Chest X-ray. View position: PA
Patient age: 21
Patient sex: F
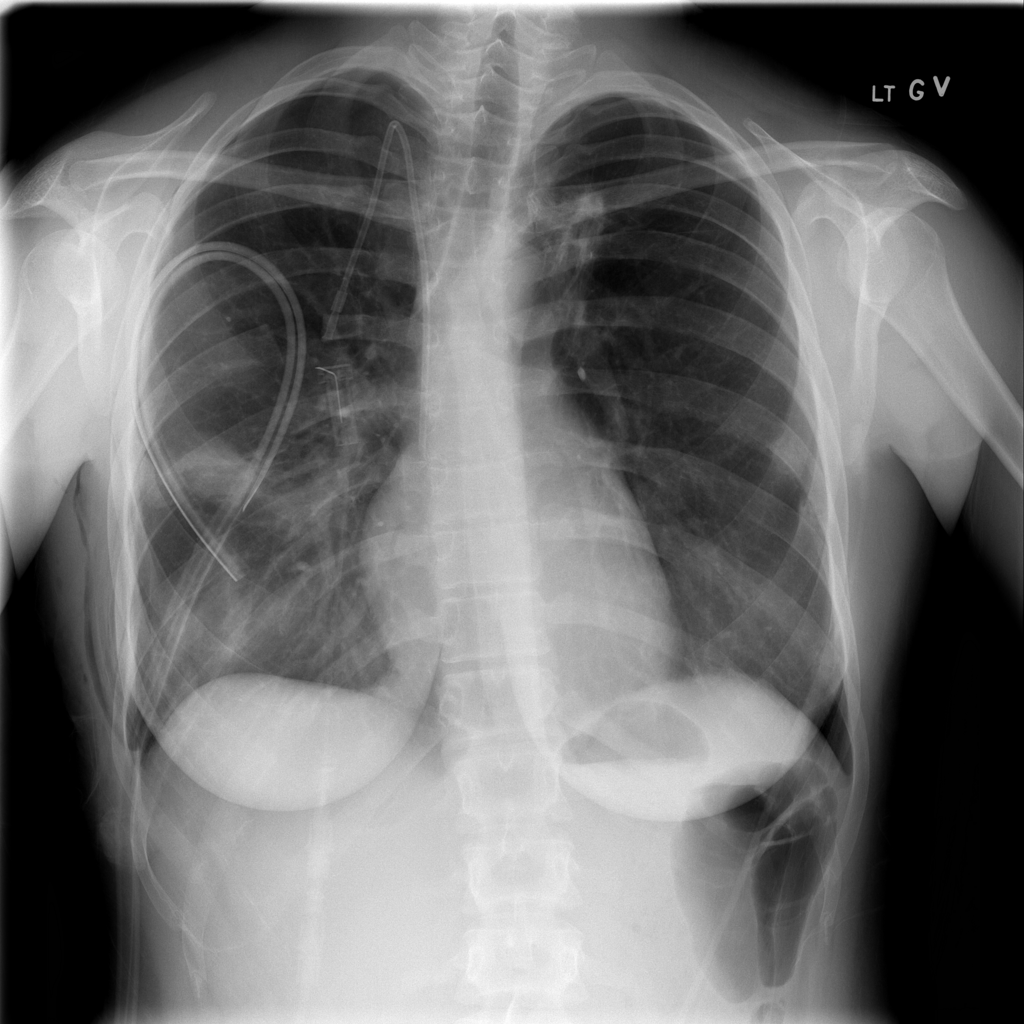
Finding: Pneumothorax